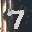
Label: 7